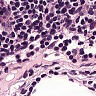
Metastatic tissue present: no